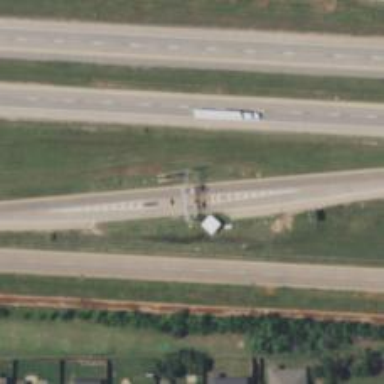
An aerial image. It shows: Toll gantry on the road.